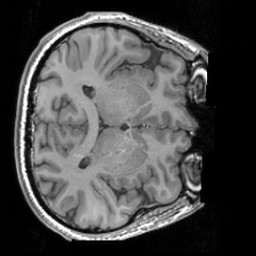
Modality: T1w
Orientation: axial
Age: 26
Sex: male
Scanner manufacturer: siemens
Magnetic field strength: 3 T
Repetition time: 1.63 s
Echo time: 0.00311 s